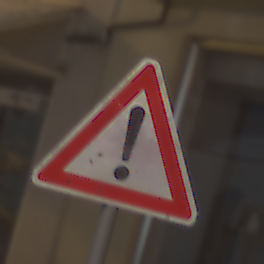
Verkehrszeichen: Gefahrenstelle
Umgebung: Outdoor, Urban
Tageszeit: Night
Wetter: Overcast
Licht: Artificial
Jahreszeit: Winter
Kontrast: MediumContrast